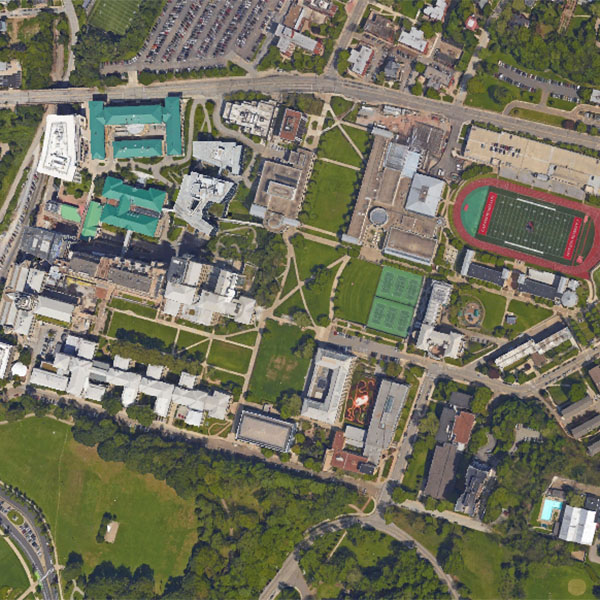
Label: School